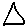
Label: triangle